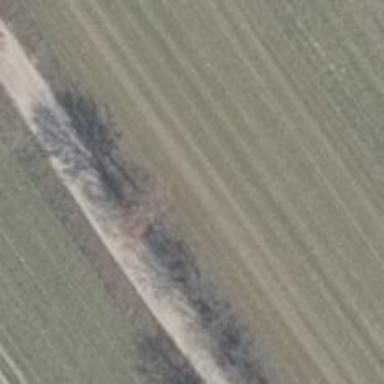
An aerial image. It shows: Row of deciduous broadleaved trees.